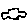
Label: car